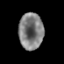
Tissue: prostate
Cell type: T cells
Senescence score: 0.3462
Nuclear area (px): 875
Mean DAPI intensity: 126.709